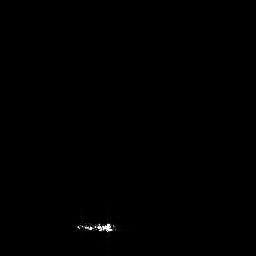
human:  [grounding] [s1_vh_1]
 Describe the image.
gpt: In the satellite image, there is  <ref>1 medium ship </ref> <box>[[28, 84, 45, 90, 0]]</box> located at bottom.